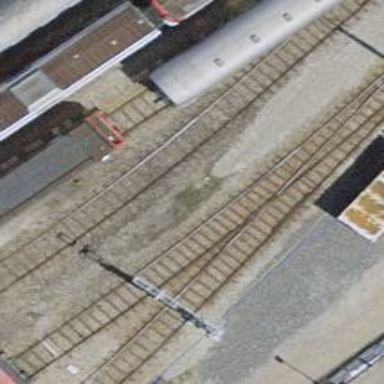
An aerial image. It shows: Yard with single rail track. The railway track is electrified with contact line for service purposes.